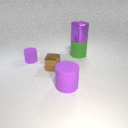
large green rubber cylinder below large purple metal cylinder